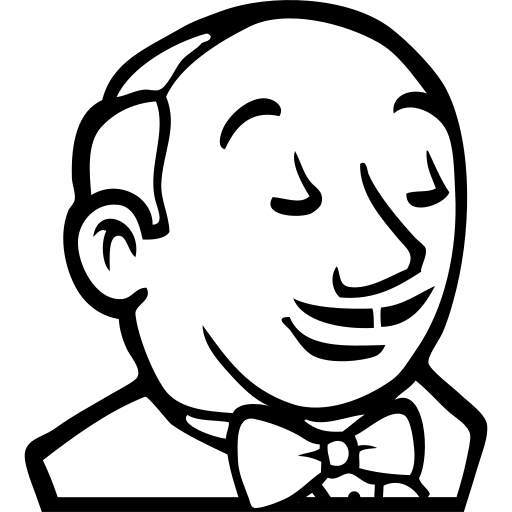
Tags: icon, FontAwesome, fa-icon, brand, jenkins